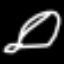
Label: leaf